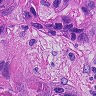
Metastatic tissue present: yes